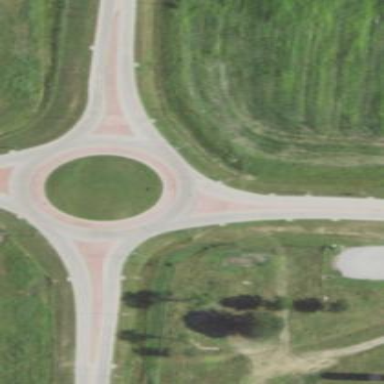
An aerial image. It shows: Roundabout on trunk highway.